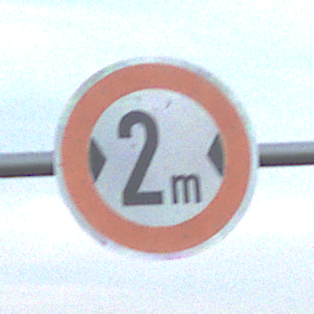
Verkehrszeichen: TatsaechlicheBreite2
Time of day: SunriseSunset
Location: Outdoor (Nature)
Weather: PartlyCloudy
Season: NotSpecified
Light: Natural